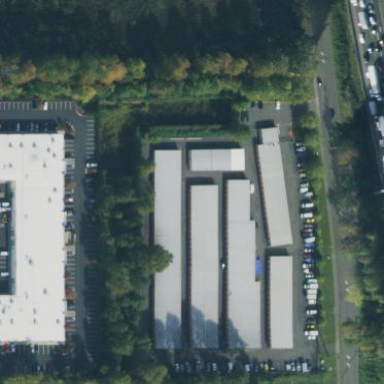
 associated with the brand Public Storage."